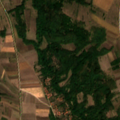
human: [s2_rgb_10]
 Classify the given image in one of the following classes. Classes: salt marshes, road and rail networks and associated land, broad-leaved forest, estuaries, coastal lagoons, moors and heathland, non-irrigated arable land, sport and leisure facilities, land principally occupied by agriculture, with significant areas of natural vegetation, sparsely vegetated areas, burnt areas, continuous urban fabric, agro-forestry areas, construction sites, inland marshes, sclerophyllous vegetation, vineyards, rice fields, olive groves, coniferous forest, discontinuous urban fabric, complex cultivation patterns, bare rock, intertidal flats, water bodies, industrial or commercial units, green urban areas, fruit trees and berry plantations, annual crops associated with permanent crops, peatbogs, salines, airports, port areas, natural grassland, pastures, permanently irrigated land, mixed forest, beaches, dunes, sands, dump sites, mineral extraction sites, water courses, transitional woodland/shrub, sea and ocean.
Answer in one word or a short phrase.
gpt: discontinuous urban fabric, non-irrigated arable land, complex cultivation patterns, land principally occupied by agriculture, with significant areas of natural vegetation, broad-leaved forest